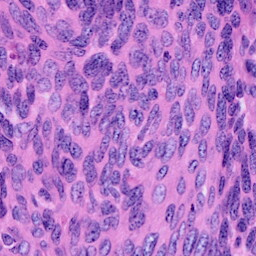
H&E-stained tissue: Cervix